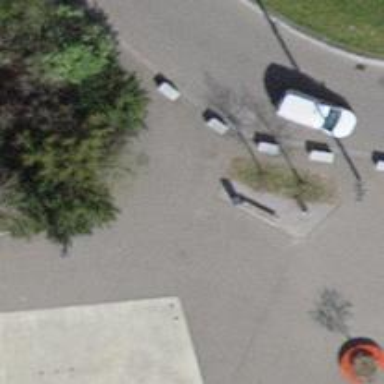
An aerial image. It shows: Bollard.